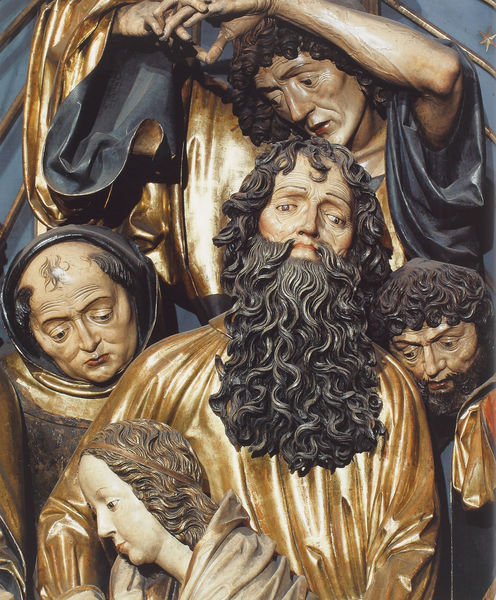
Titel: Krakau, Pfarrkirche Maria Himmelfahrt (Marienkirche), Hochaltar
Künstler: Veit Stoß
Standort: Krakau (Kraków), Marienkirche (EU - PL)
Schlagwörter: blau, gruppe, mann, menschen, finger, frau, holz, männer, schwarz, blick, rot, bart, arme, augen, falten, gesicht, trauer, vollbart, hände, kirche, gewand, gold, haare, kutte, mantel, gewänder, locken, skulptur, statue, relief, farbe, falte, detail, glatze, plastik, bemalt, foto, vergoldet, altar, schnitzerei, skulpturen, jesus, augenbraun, mönch, heilige, gefasst, heilig, beweinung, schnitzen, tonsur, apostel, tattoo, bildschnitzerei, langhaarig, tatoo, 1500